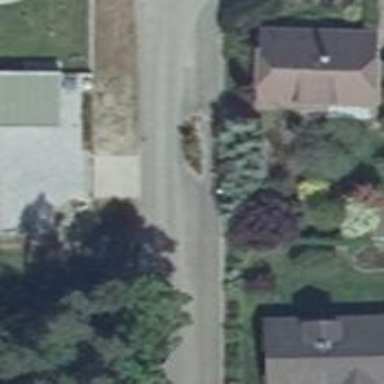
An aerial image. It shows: Residential road with sidewalk on the left side.